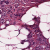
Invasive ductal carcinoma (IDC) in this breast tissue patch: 1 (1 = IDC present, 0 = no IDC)